Question: I often use iPhone 2x image also for iPad 1x. By adjusting the layout the app still looks nice.
Asset Catalogs supports this, except for one little detail.
When I drag & drop an image to iPhone 2x and also to iPad 1x it creates a copy of the image.
I clean it up by editing Contents.json and delete the copy from the imageset.
Am I allowed to do this?

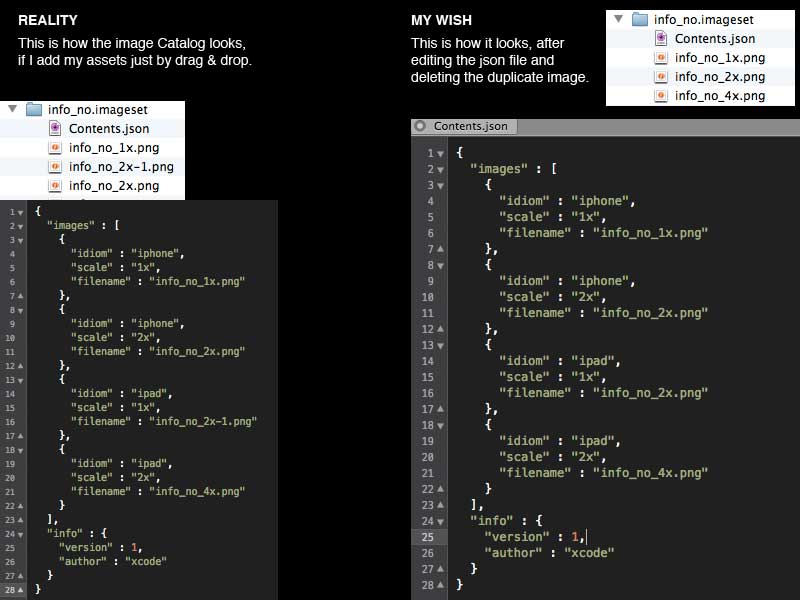
Answer: Editing the json-file does not help to reuse images and save disk space. If you build for pre iOS 7 you see that the image files are automatically generated and named in the app-bundle:
image~ipad.png
image~iphone.png
image@2x~ipad.png
image@2x~iphone.png
The main aspect of Asset Catalogs seems to improve the workflow between design and programming. It's a visual tool to structure your image data and care a little less about the naming. I heard of teams, in which designer works directly on the Asset Catalog.